Question: i am trying to develop bootstrap accordion and it works fine in <URL>
But when i tried in my web app its not working.I have attached the screenshot how it looks.As you can see in the screenshot there are no errors in the console.i am including following in my jsp page
'''
<meta name="viewport" content="width=device-width, initial-scale=1.0">
<link href="http://getbootstrap.com/2.3.2/assets/css/bootstrap.css" rel="stylesheet">
<link href="http://getbootstrap.com/2.3.2/assets/css/bootstrap-responsive.css" rel="stylesheet">
<script type="text/javascript" src="https://code.jquery.com/jquery.min.js"></script>
<script type="text/javascript" src="http://getbootstrap.com/2.3.2/assets/js/bootstrap.js"></script>
<link href="http://netdna.bootstrapcdn.com/twitter-bootstrap/2.2.2/css/bootstrap-combined.min.css" rel="stylesheet">
<link rel="stylesheet" type="text/css" media="screen"
href="http://tarruda.github.com/bootstrap-datetimepicker/assets/css/bootstrap-datetimepicker.min.css">
'''
Even I had replaced '<script src="http://code.jquery.com/jquery-1.9.1.min.js"></script>' in place of '<script type="text/javascript" src="https://code.jquery.com/jquery.min.js"></script>' but no luck.Please tell me what else do i need?

Following is the full code
'''
<%@ page import="java.sql.*" %>
<%@ page import="DB.*" %>
<%@ page language="java" contentType="text/html; charset=UTF-8"
pageEncoding="UTF-8"%>
<!DOCTYPE html>
<html lang="en">
<head>
<meta charset="utf-8">
<title>send sms</title>
<meta name="viewport" content="width=device-width, initial-scale=1.0">
<link href="http://getbootstrap.com/2.3.2/assets/css/bootstrap.css" rel="stylesheet">
<link href="http://getbootstrap.com/2.3.2/assets/css/bootstrap-responsive.css" rel="stylesheet">
<script type="text/javascript" src="https://code.jquery.com/jquery.min.js"></script>
<script type="text/javascript" src="http://getbootstrap.com/2.3.2/assets/js/bootstrap.js"></script>
<link href="http://netdna.bootstrapcdn.com/twitter-bootstrap/2.2.2/css/bootstrap-combined.min.css" rel="stylesheet">
<link rel="stylesheet" type="text/css" media="screen"
href="http://tarruda.github.com/bootstrap-datetimepicker/assets/css/bootstrap-datetimepicker.min.css">
</head>
<body>
<div class="tabbable" id="myTabs">
<ul class="nav nav-tabs">
<li class="active"><a href="#tab1" data-toggle="tab">Send Message</a></li>
<li><a href="#tab2" data-toggle="tab">Users</a></li>
<li><a href="#tab3" data-toggle="tab">Group Message</a></li>
<li><a href="#tab4" data-toggle="tab" id="signout">Sign Out</a></li>
</ul>
<div class="tab-content">
<div class="tab-pane active" id="tab1">
<div class="btn-group-vertical pull-right" data-toggle="buttons-radio">
<%
DataBaseConnection db=new DataBaseConnection();
Connection con=db.connet();
PreparedStatement pt=con.prepareStatement("select * from registerSmsUsers");
ResultSet rs=pt.executeQuery();int i=1;
while(rs.next())
{%>
<button type="button" class="btn btn-primary btn-block" id="<%=rs.getString("mobile")%>"><%=rs.getString("name")%></button>
<%i++;}
%></div>
<div class="container">
<div class="row">
<div class="span12">
<h3>Send SMS to Individual number</h3>
<form class="form-signin" action="#" method="post" onsubmit="return false;">
<div class="row">
<div class="span3">
Enter Number to send:
</div>
<div class="span3">
<!-- <input type="text" name="toNumber" id="number" maxlength="13" placeholder="Enter 10 digits number to send" value="+22" rel="popover"/> -->
<!--<input type="text" name="toNumber" id="number" maxlength="13" placeholder="Enter 10 digits number to send" value="+2222" rel="popover" data-trigger="hover" data-delay='{"show":"10", "hide":"3000"}'/>-->
<input type="text" name="toNumber" id="number" maxlength="13" placeholder="Enter 10 digits number to send" value="+2222" rel="popover" data-trigger="hover" />
</div>
<!--<div class="span6">
<div class="alert">
<button type="button" class="close" data-dismiss="alert">&times;</button>
Please enter 10 digit mobile number prefixed by country code eg <PHONE><hr />
</div>
</div>-->
</div>
<div class="row">
<div class="span3">
Enter Message to send:
</div>
<div class="span3"> <div id="datetimepicker" class="input-append date">
<input style="display:none" type="text" name="body" maxlength="160" placeholder="Enter message to send" class=".dtext" id="body" data-trigger="hover"/>
<input type="text" id="txt" style="display:none"/>
<textarea rows="9" cols="50" class="darea1" id="darea"></textarea><span class="add-on">
<i data-time-icon="icon-time" data-date-icon="icon-calendar"></i>
</span>
</div>
</div>
<!--<div class="span6">
<div class="alert">
<button type="button" class="close" data-dismiss="alert">&times;</button>
The text of the message you want to send, limited to 160 characters.
</div>
</div>-->
</div>
<div class="row">
<div class="span3">
</div>
<div class="span9">
<button class="btn" type="submit" id="openAlert" >Send</button>
</div>
</div>
</form>
</div>
</div>
<div id="le-alert" class="alert alert-warn alert-block fade">
<button href="#" type="button" class="close">&times;</button>
<h4>Successful</h4>
<p>Message sent successfully</p>
</div>
</div>
</div>
<!-- 2nd tab strats -->
<div class="tab-pane" id="tab2">
<form class="well span9" action="insertNew" method="post">
<div class="row">
<div class="span3">
<label>Name</label>
<input type="text" id="fields" class="span4" placeholder="Your full Name" name="username" required>
</div>
<div class="span3">
<label>Email Address</label>
<input type="email" id="fields1" class="span4" placeholder="Your email address" name="email" required>
</div>
<div class="span3">
<label>Mobile</label>
<input type="tel" id="fields2" class="span4" placeholder="<PHONE>" name="mobile" maxLength="13" required >
</div>
</div>
<input type="button" id="btn1" class="btn btn-lg btn-primary" value="Add">
</form>
<input type="button" id="btn2" class="btn btn-lg btn-primary" value="Group">
<!-- accordion strats-->
<div class="accordion" id="accordion2">
<div class="accordion-group">
<div class="accordion-heading">
<a class="accordion-toggle" data-toggle="collapse" data-parent="#accordion2" href="#collapseOne">
records
</a>
</div>
<div id="collapseOne" class="accordion-body collapse in">
<div class="accordion-inner">
<table border="1" id="mytable" class="table"/>
<tr>
<th>Add</th>
<th>Username</th>
<th>EmailId</th>
<th>Mobile No</th>
</tr>
</table> </div>
</div>
</div>
<div class="accordion-group">
<div class="accordion-heading">
<a class="accordion-toggle" data-toggle="collapse" data-parent="#accordion2" href="#collapseTwo">
Collapsible Group Item #2
</a>
</div>
<div id="collapseTwo" class="accordion-body collapse">
<div class="accordion-inner">
groups here </div>
</div>
</div>
</div>
<!-- accordion ends-->
<!--<table border="1" id="mytable" class="table"/>
<tr>
<th>Add</th>
<th>Username</th>
<th>EmailId</th>
<th>Mobile No</th>
</tr>
</table>-->
</div>
<!-- 2nd tab ends -->
<div class="tab-pane" id="tab3">
<p>para in section 3</p>
</div>
</div>
</div>
<script>
$(function() {
$("#datetimepicker").datetimepicker({
format: "'dd/MM/yyyy hh:mm:ss'",
linkField: "#txt",
linkFormat: "yyyy-mm-dd hh:ii",
autoclose: true,
});
jQuery('#datetimepicker').datetimepicker().on('changeDate', function(ev){
$(".darea1").val($( ".darea1" ).val()+$( "#txt" ).val());
});
});
</script>
<script>
$('#tabAll').click(function(){
$('#tabAll').addClass('active');
$('.tab-pane').each(function(i,t){
$('#myTabs li').removeClass('active');
$(this).addClass('active');
});
});
$('body').on('click', '.btn', function(){
if(this.id=='openAlert')
{$('#number').val('');}else{$('#number').val(this.id);}
});
</script>
<script >
$(document).ready(function(){
$("#signout").click(function() {
window.location.replace("logout.jsp");
});
//next line
var val=0;
$(document).ready(function(){
$('#btn1').click(function(){
if($(".span4").val()!="")
{
$("#mytable").append('<tr id="mytr'+val+'"></tr>');
$("#mytr"+val).append('<td class="cb"><input type="checkbox" value="yes" name="mytr'+val+'" checked ></td>');
$(".span4").each(function () {
$("#mytr"+val).append("<td >"+$(this).val()+"</td>");
});
val++;
}
else
{
alert("please fill the form completely");
}
});
$('#btn2').click(function(){
var creat_group=confirm("Do you want to creat a group??");
if(val>1){
alert(creat_group);
}
});
});
//
$('#openAlert').click(function(){
var number = $('#number').val(); // If its a text input could use .text()
var msg = $('#darea').val(); //If its a text input could use .text()
alert(msg);
$.ajax(
{
type: "POST",
url: "messageSending.jsp", //Your full URL goes here
data: { toNumber: number, body: msg},
success: function(data, textStatus, jqXHR){
alert(data);
},
error: function(jqXHR){
alert(jqXHR.responseStatus);
}
});
});
});
</script>
<script>
$(function ()
{ $("#number").popover({title: 'Enter Mobile Number',content: "Please enter 10 digit mobile number prefixed by country code eg <PHONE>"});
});
$(function ()
{ $("#body").popover({title: 'Message Body',content: "Maximum 160 characters allowed"});
});
</script>
<script type="text/javascript"
src="http://cdnjs.cloudflare.com/ajax/libs/jquery/1.8.3/jquery.min.js">
</script>
<script type="text/javascript"
src="http://netdna.bootstrapcdn.com/twitter-bootstrap/2.2.2/js/bootstrap.min.js">
</script>
<script type="text/javascript"
src="http://tarruda.github.com/bootstrap-datetimepicker/assets/js/bootstrap-datetimepicker.min.js">
</script>
<script type="text/javascript"
src="http://tarruda.github.com/bootstrap-datetimepicker/assets/js/bootstrap-datetimepicker.pt-BR.js">
</script>
</body>
</html>
'''
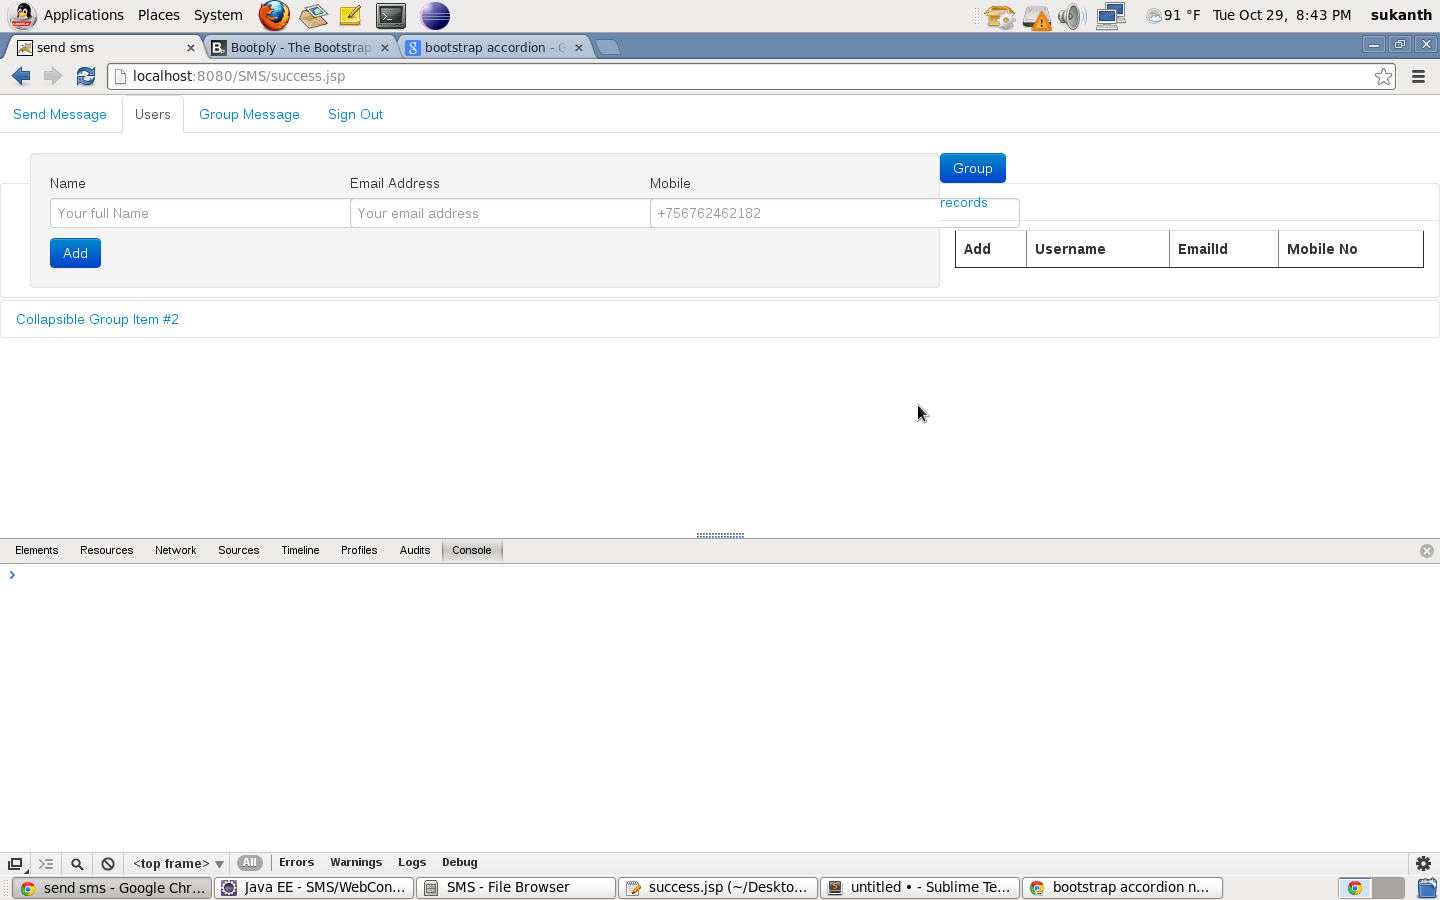
Answer: Head
'''
<script src="http://code.jquery.com/jquery-1.8.3.js" type="text/javascript">
<script src="http://getbootstrap.com/2.3.2/assets/js/bootstrap.js" type="text/javascript">
<link href="http://netdna.bootstrapcdn.com/twitter-bootstrap/2.2.2/css/bootstrap-combined.min.css" type="text/css" rel="stylesheet">
'''
HTML
'''
<div class="accordion" id="accordion2">
<div class="accordion-group">
<div class="accordion-heading">
<a class="accordion-toggle" data-toggle="collapse" data-parent="#accordion2" href="#collapseOne">
Collapsible Group Item #1
</a>
</div>
<div id="collapseOne" class="accordion-body collapse in">
<div class="accordion-inner">
Anim pariatur cliche...
</div>
</div>
</div>
<div class="accordion-group">
<div class="accordion-heading">
<a class="accordion-toggle" data-toggle="collapse" data-parent="#accordion2" href="#collapseTwo">
Collapsible Group Item #2
</a>
</div>
<div id="collapseTwo" class="accordion-body collapse">
<div class="accordion-inner">
Anim pariatur cliche...
</div>
</div>
</div>
</div>
'''
Fiddle: <URL>
Jquery 1.9.1 : <URL>